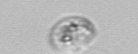
Label: Amoeba